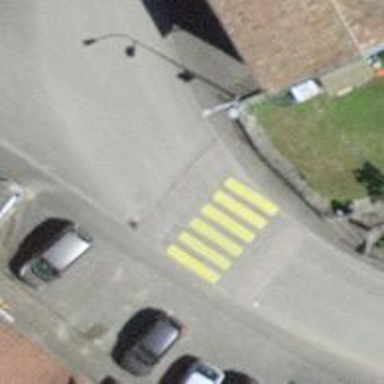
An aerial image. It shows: Uncontrolled zebra crossing.